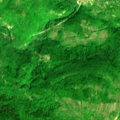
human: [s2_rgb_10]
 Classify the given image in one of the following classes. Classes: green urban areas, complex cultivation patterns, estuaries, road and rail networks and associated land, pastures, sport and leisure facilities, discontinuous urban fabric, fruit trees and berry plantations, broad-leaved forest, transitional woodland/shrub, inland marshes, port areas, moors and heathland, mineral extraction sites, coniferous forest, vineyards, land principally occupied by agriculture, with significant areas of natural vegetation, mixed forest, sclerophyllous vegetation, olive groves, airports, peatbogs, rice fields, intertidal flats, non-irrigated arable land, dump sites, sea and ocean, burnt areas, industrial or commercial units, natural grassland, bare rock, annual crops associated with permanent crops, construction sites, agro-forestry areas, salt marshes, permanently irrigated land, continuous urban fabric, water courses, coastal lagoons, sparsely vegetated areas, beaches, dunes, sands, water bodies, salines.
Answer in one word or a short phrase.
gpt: complex cultivation patterns, land principally occupied by agriculture, with significant areas of natural vegetation, broad-leaved forest, transitional woodland/shrub